A time-domain vibration trace from a rotating-machine test bench is shown. Based on the visible evidence, which rotor condition applies: normal, misalignment, unbalance, looseness?
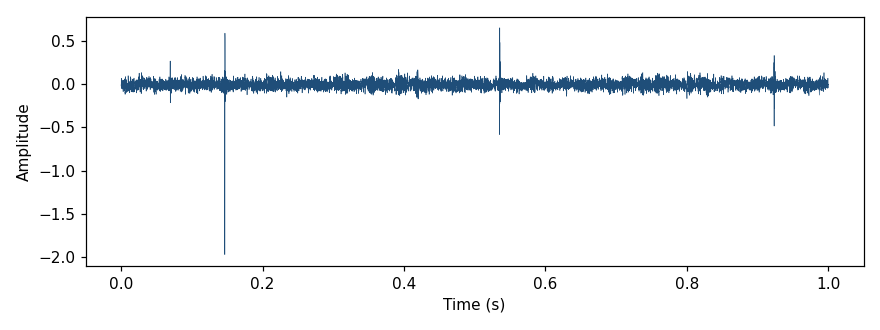
Answer: unbalance